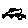
Label: car